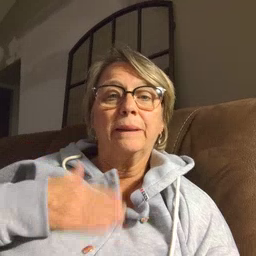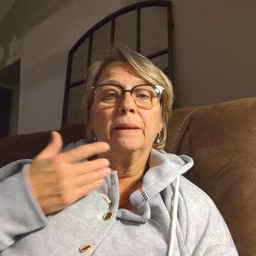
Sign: happy